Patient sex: M
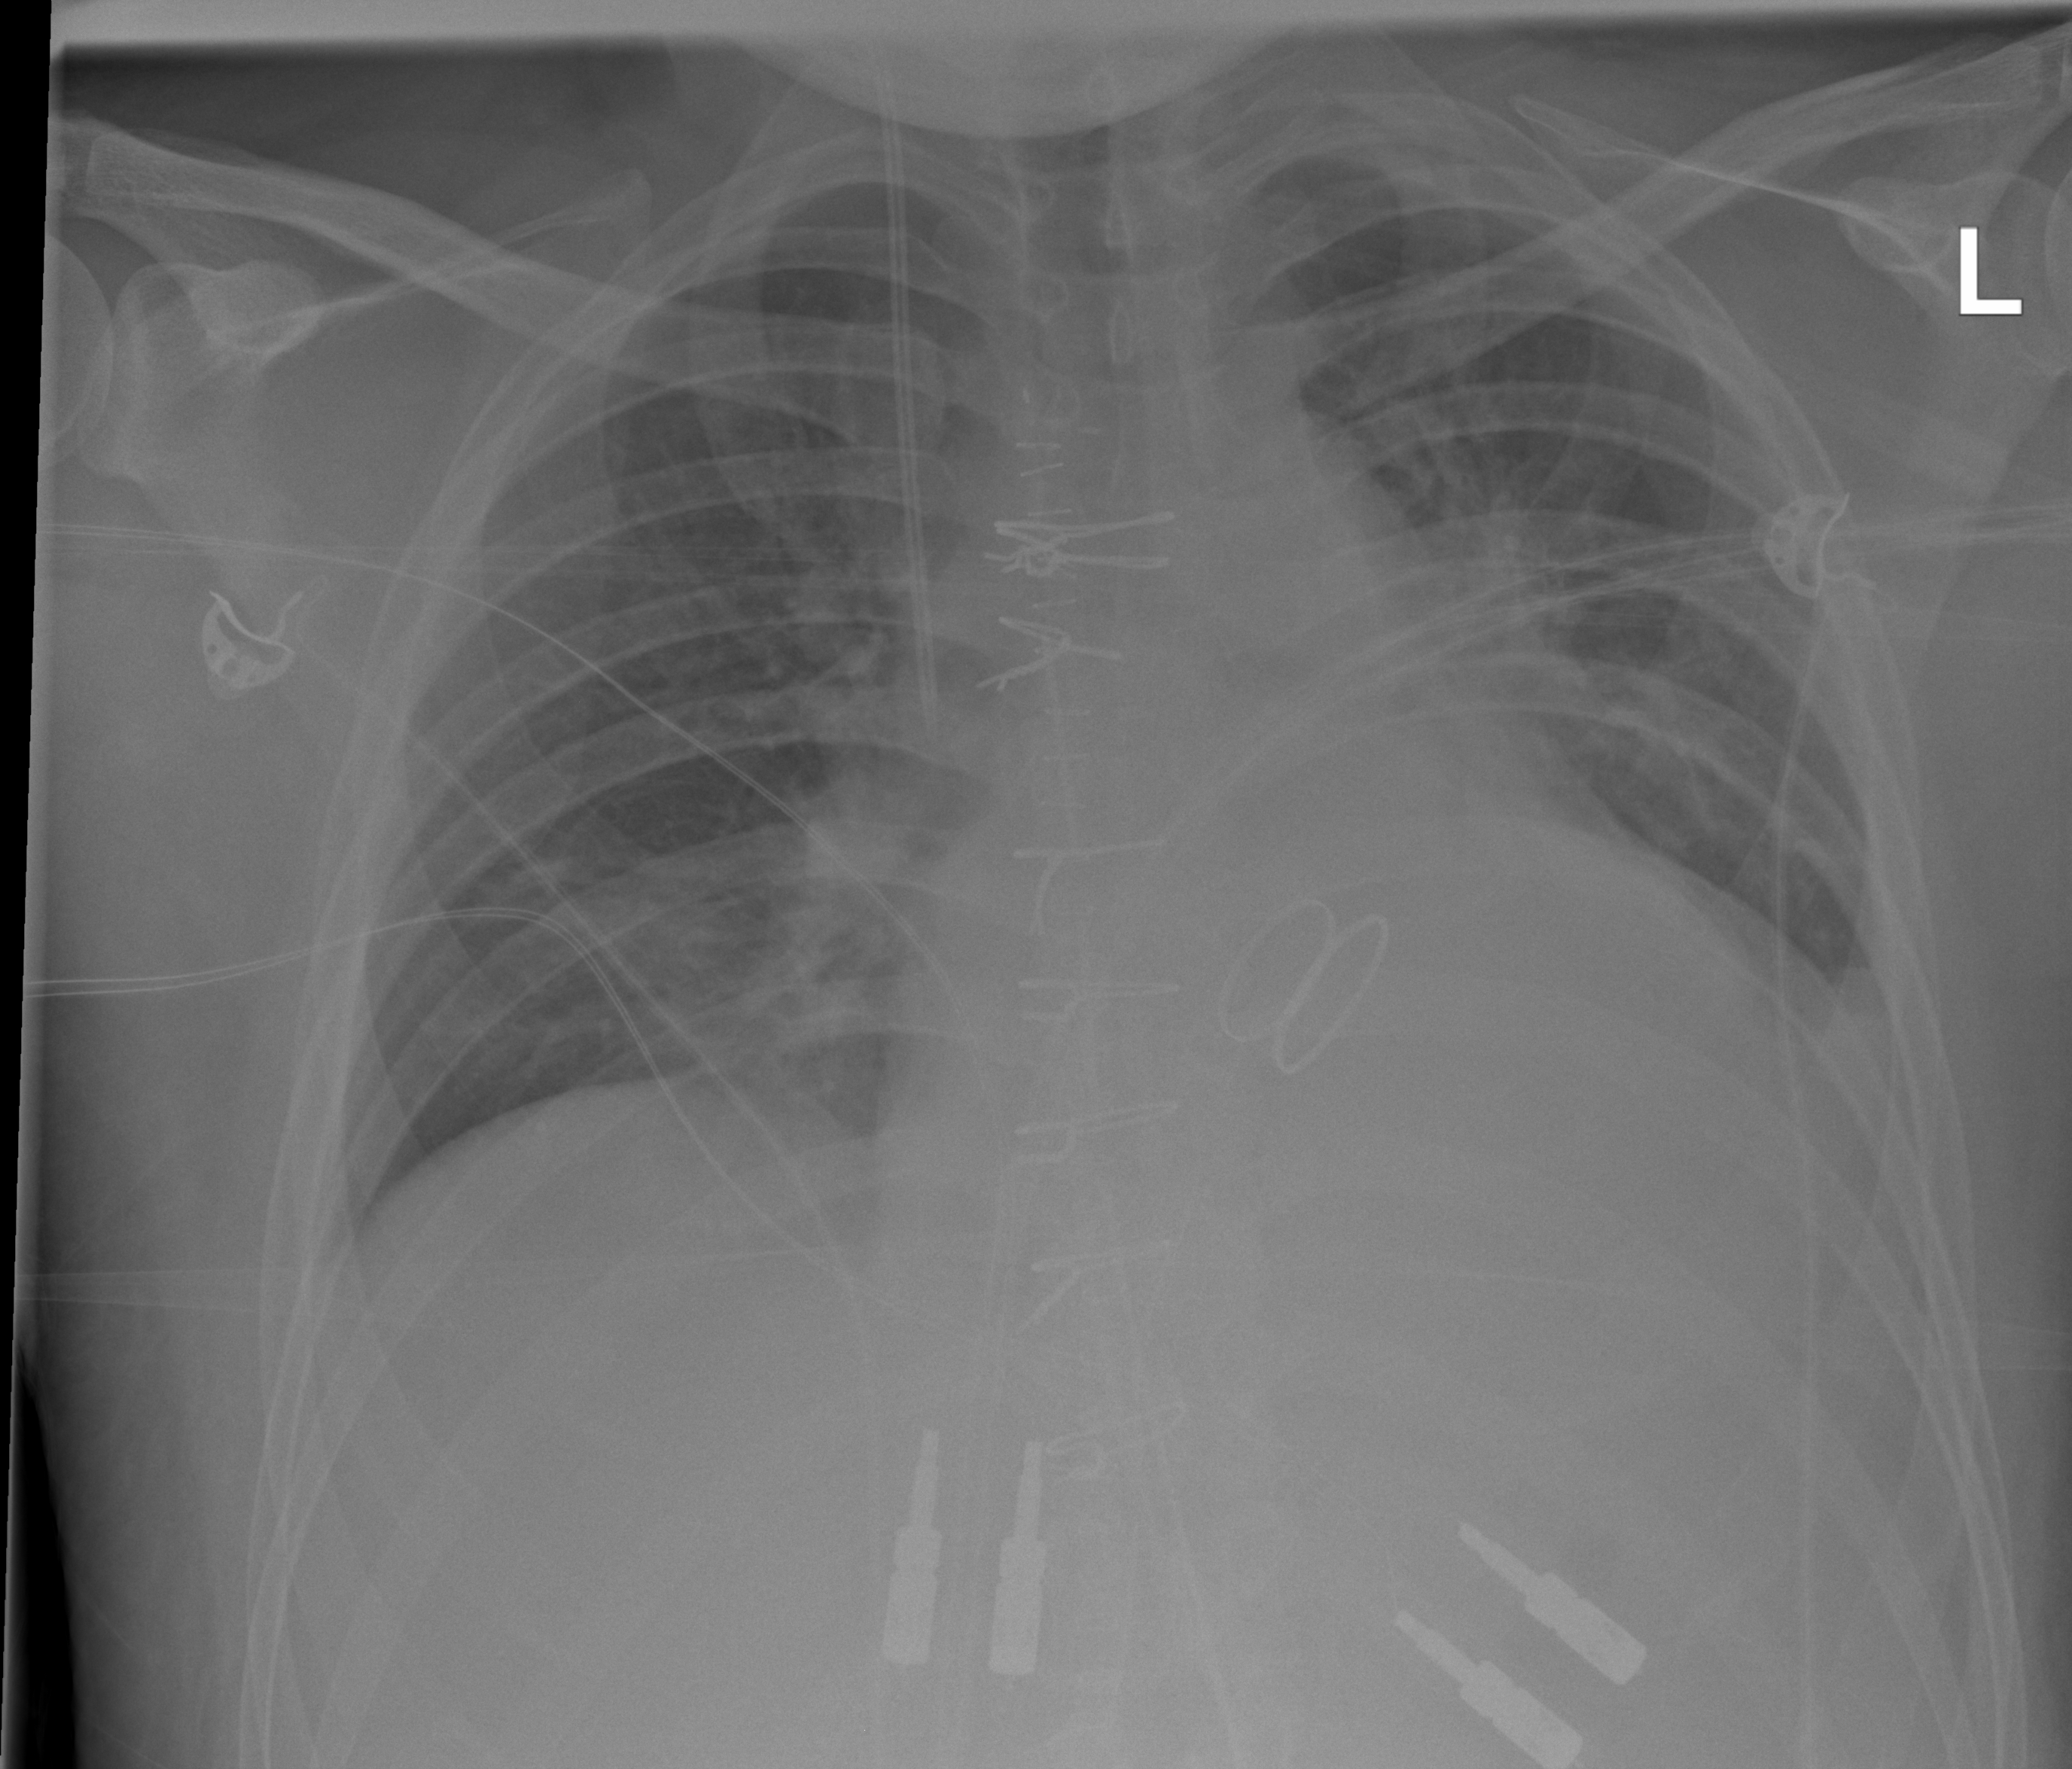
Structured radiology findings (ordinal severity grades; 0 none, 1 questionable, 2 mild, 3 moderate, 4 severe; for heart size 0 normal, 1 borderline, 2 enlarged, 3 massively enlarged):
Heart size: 2
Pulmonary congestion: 2
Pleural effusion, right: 0
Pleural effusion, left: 2
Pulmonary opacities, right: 2
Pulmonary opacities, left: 2
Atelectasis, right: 2
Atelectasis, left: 2